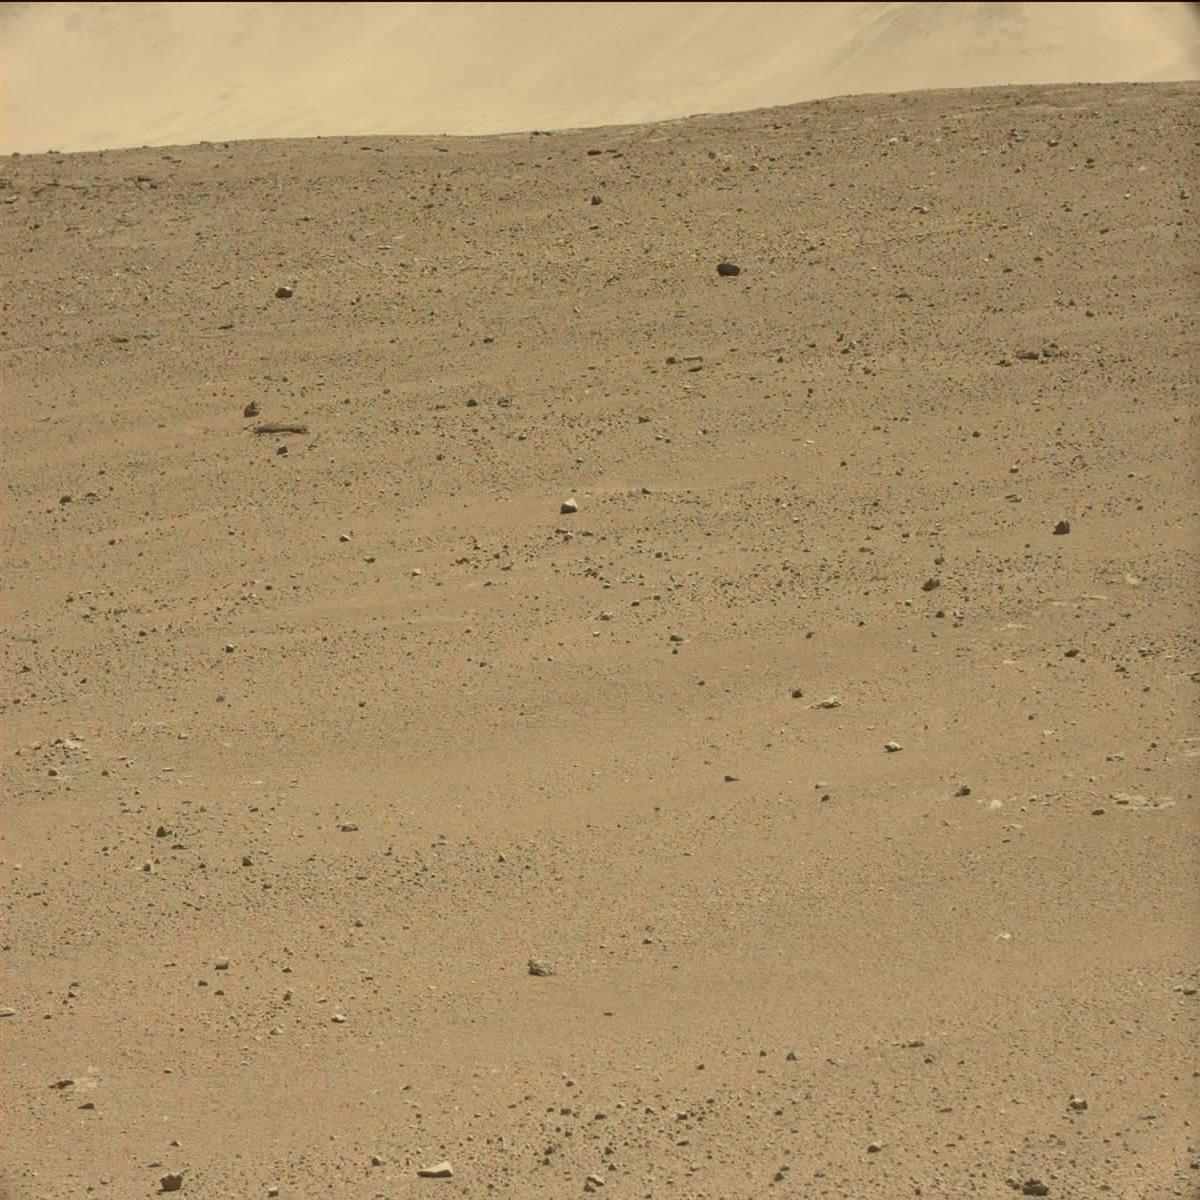
Terrain classes present: Bedrock, Ridge, Rock, Sand / Soil